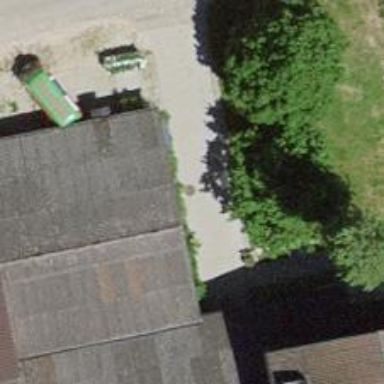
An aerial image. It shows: Farm shop.